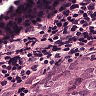
Metastatic tissue present: no